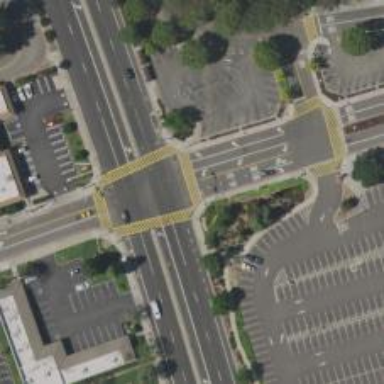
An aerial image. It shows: Marked crossing on the road.